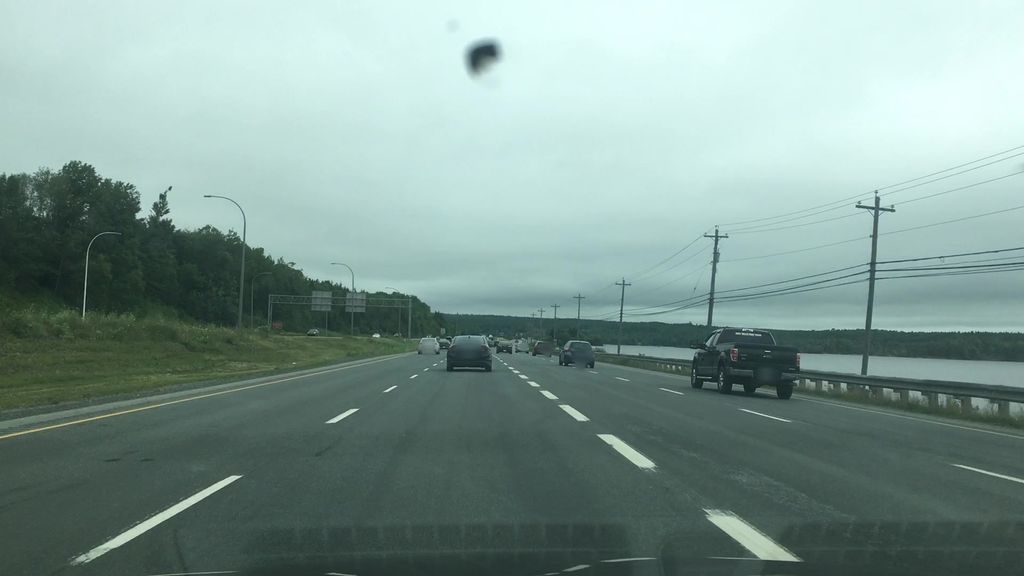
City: halifax